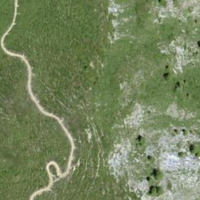
EUNIS habitat code: 26
Species observed at this site:
Bistorta vivipara